Question: I am trying to implement routing in my project. I have implemented navigation tabs. I cant seem to solve this below problem. Whenever i click on other tabs, home tab is always active.
I have tried to add routerLinkActiveOption, which everywhere is the working solution. But its not just for me.
'''
<ul class="nav nav-tabs">
<li class="nav-item" routerLinkActive="active" [routerLinkActiveOptions]="{exact: true}">
<a class="nav-link active" [routerLink]="['/']" data-toggle="tab" role="tab">Home</a></li>
<li class="nav-item" routerLinkActive="active">
<a class="nav-link " [routerLink]="['/users']" data-toggle="tab" role="tab">Users</a></li>
<li class="nav-item" routerLinkActive="active">
<a class="nav-link " [routerLink]="['/servers']" data-toggle="tab" role="tab">Servers</a></li>
</ul>
'''
Routes:
'''
const routes: Routes = [
{path : '' , component:HomeComponent},
{path : 'users', component:UsersComponent},
{path : 'servers', component:ServersComponent}
];
'''

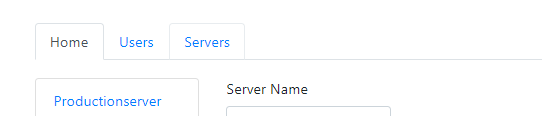
Answer: You need to use 'routerLinkActiveOptions'
'''
<li><a routerLinkActive="active" routerLink="product" [routerLinkActiveOptions]="{exact:true}">Shop</a></li>
'''